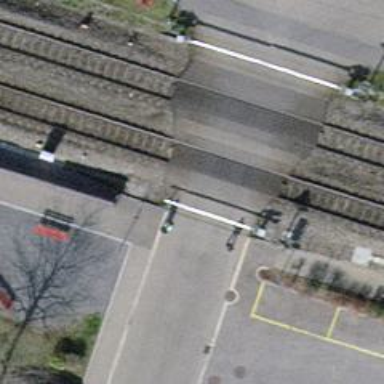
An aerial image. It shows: Level crossing with barrier for the railway.